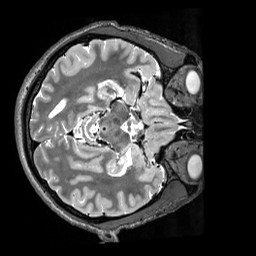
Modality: T2w
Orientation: axial
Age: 24
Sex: male
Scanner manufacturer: siemens
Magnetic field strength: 3 T
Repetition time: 3.2 s
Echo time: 0.564 s